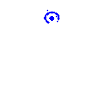
Particle: pion